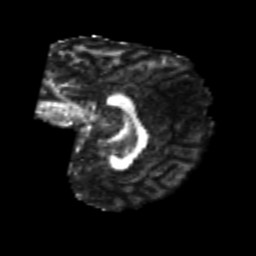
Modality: FA
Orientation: sagittal
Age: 23
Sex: female
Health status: healthy
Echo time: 0.074 s